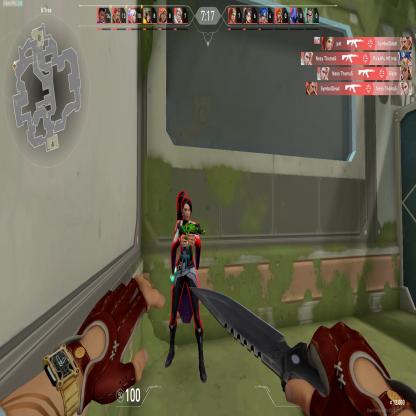
Label: enemy